Question: I'd like to change the attributes for the subclass seen in the image below.

How do I select that specific object in the two different scenarios?
1) When creating the main class:
'''
slider = svg.append("g")
.attr("class", "slider")
.attr("transform", "translate(" + slider_translate_width + "," + 0 + ")")
.attr("cursor", "default")
.call(brush);
'''
2) When using 'svg.selectall("...")'
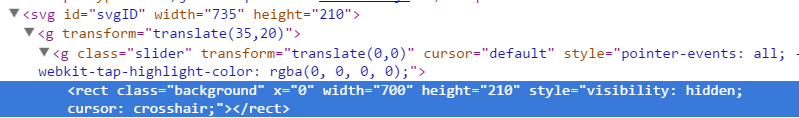
Answer: In the first case, the variable 'slider' is the '<g class="slider">' element as pictured in the screenshot. Simply select the 'rect' element by calling
'''
var rect = slider.select('rect');
rect.attr('width', ...);
/* Or, chaining */
slider.select('rect').attr('width', ...);
'''
You can also select the element using CSS selectors and 'select' or 'selectAll':
'''
d3.selectAll('.slider > rect').attr('width', ...);
'''
Generally, the second method is because you're traversing the entire DOM as opposed to the first method, where you're only traversing the siblings of '<g class="slider">'.